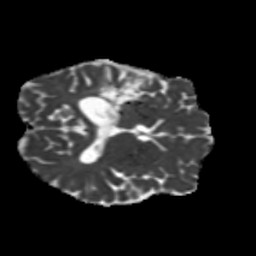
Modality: MD
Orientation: axial
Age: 49
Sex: male
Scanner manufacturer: siemens
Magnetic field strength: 3 T
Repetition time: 5.25 s
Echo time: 0.08 s